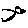
Label: bird